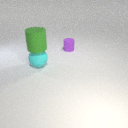
small purple rubber cylinder behind large cyan rubber sphere